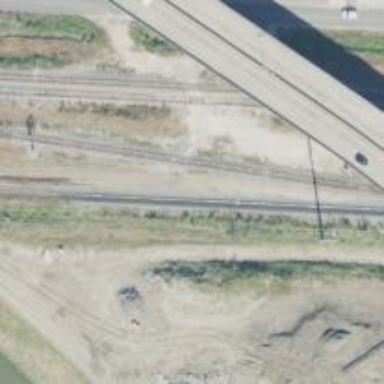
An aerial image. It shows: Abandoned railway yard is depicted.